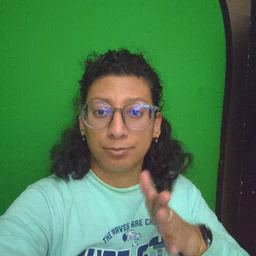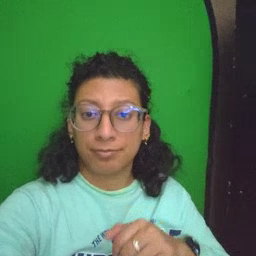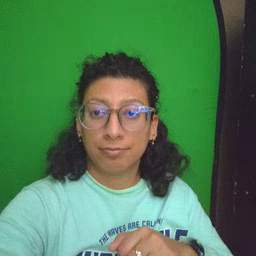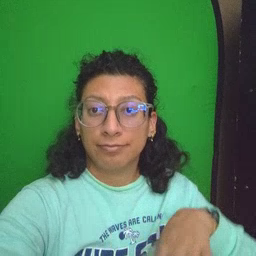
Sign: find